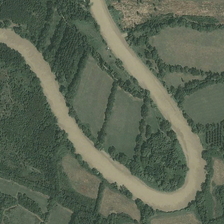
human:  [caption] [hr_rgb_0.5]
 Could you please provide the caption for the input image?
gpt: a small amount of bare land along the river .

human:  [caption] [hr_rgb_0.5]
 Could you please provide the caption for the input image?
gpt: the long river flows through the woods .

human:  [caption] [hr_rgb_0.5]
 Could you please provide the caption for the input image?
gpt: the long river flows through the woods .

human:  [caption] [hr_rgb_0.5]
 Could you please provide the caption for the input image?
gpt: a small amount of bare land along the river .

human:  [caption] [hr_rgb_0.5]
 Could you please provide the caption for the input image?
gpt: the long river flows through the woods .